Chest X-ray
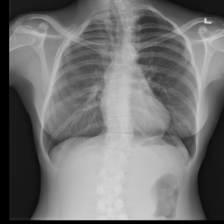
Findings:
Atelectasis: negative
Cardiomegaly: negative
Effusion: negative
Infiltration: negative
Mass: negative
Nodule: negative
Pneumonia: negative
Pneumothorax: negative
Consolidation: negative
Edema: negative
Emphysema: negative
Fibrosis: negative
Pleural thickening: negative
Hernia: negative